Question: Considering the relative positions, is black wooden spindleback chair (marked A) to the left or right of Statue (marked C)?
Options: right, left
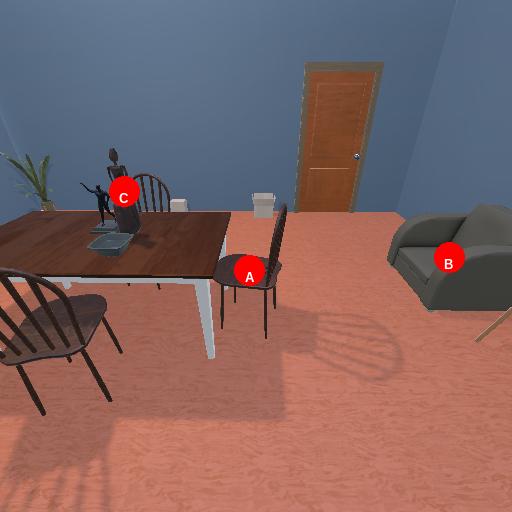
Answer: right